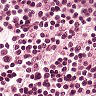
Metastatic tissue present: no